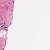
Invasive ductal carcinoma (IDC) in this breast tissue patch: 0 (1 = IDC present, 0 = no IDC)